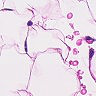
Metastatic tissue present: no